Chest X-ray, AP view. Patient: 49 years old, sex F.
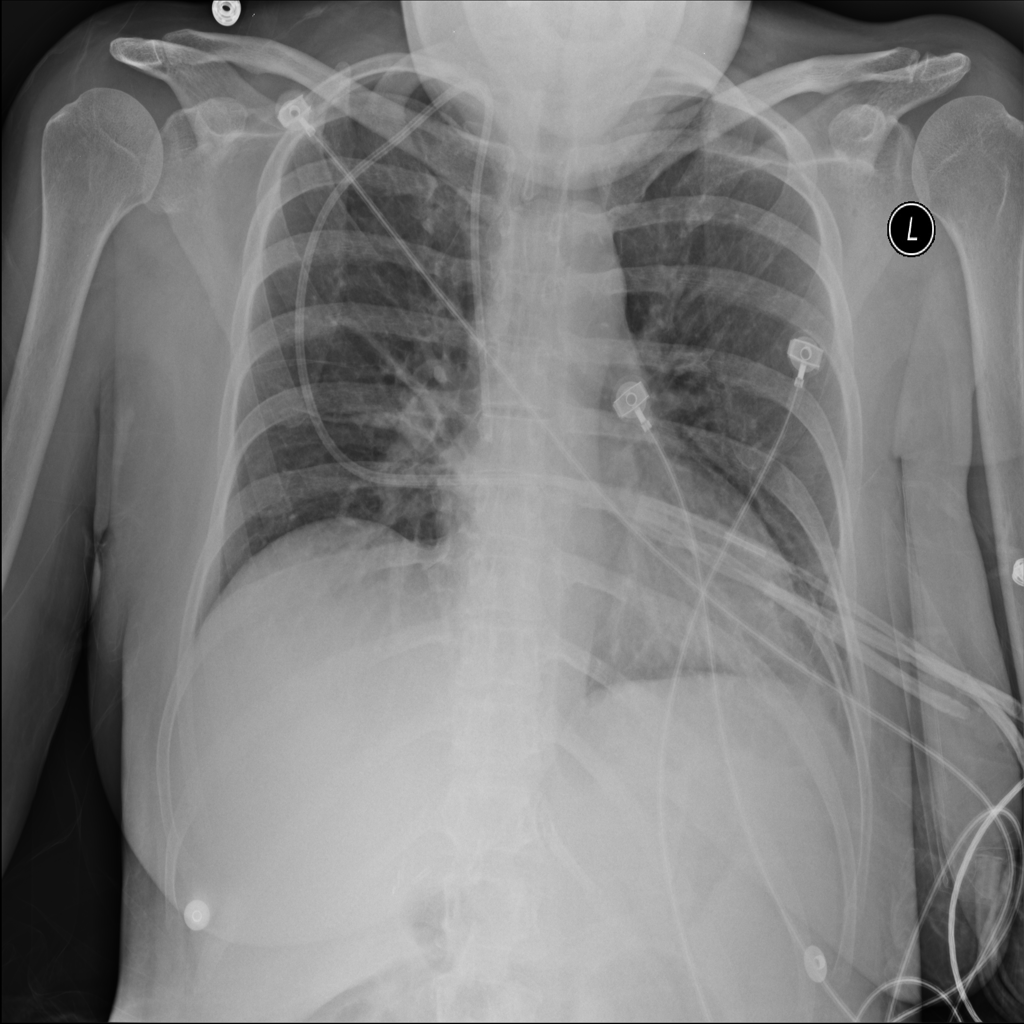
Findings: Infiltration